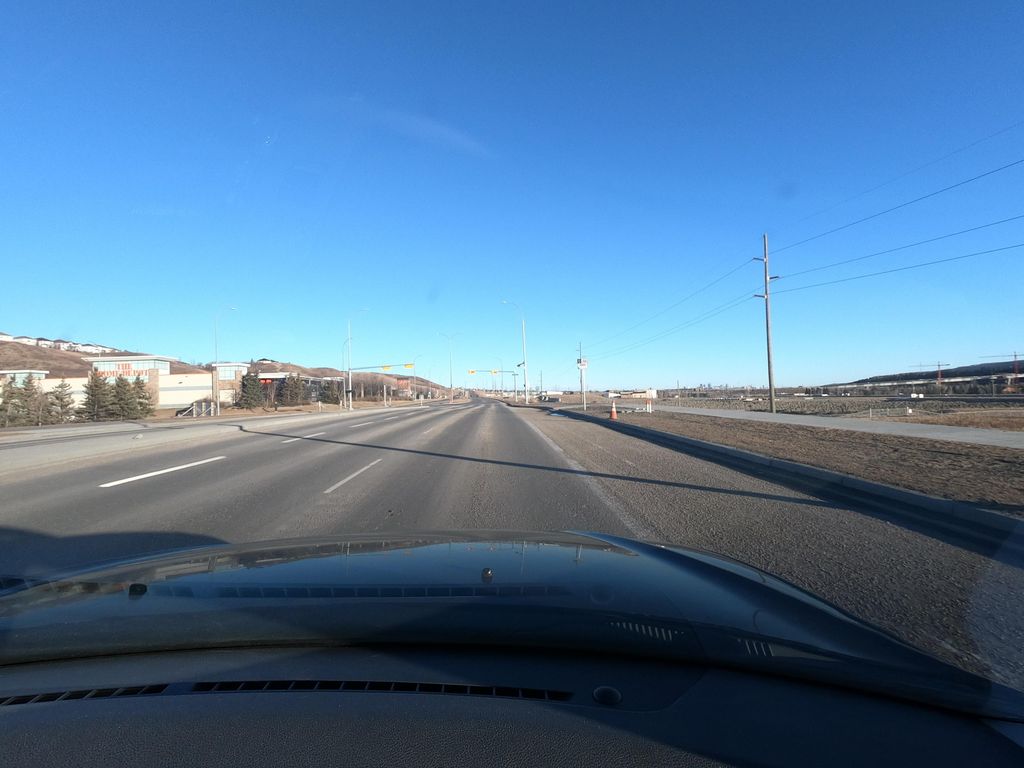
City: calgary